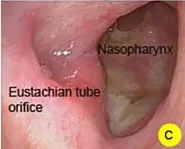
Flexible nasopharyngoscopy examination of nasopharynx. (C, D) After 2.5 years of post-treatment follow-up, no tumor recurrence is observed in the nasopharyngeal region.
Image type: endoscopy (airway_endoscopy)